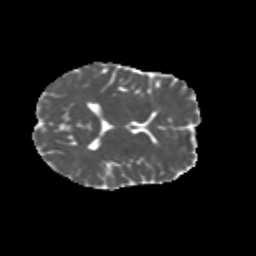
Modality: MD
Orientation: axial
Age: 21
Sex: female
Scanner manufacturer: siemens
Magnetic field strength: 3 T
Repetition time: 1.8 s
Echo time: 0.07 s